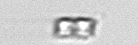
Label: Bacillariophyceae_morphotype1